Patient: sex M, age 61
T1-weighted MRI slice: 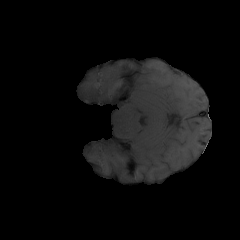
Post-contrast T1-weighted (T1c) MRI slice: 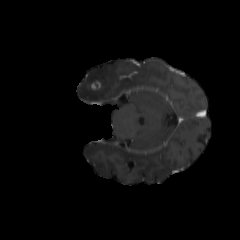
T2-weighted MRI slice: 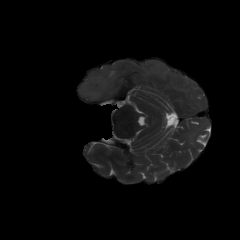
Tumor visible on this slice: yes
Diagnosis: Glioblastoma, IDH-wildtype
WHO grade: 4